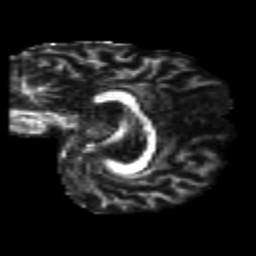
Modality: FA
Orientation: sagittal
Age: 22
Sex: female
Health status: healthy
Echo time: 0.074 s